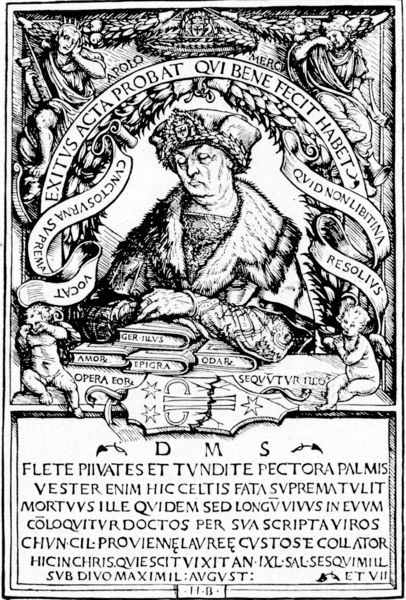
Titel: Totenportrait von Conrad Celtes
Künstler: Hans Burgkmair
Institution: (Seriendruck)
Schlagwörter: blätter, himmel, kopf, mann, nackt, umhang, weiß, menschen, äste, frau, hut, schwarz, blick, hemd, mütze, bibel, bluse, kragen, pelz, rahmen, tod, tot, bildnis, hals, portrait, porträt, zweige, mantel, kind, krone, traurig, kinder, engel, putto, schrift, bücher, rahmung, grafik, inschrift, ornamente, geschlossen, buch, druck, sterne, seite, text, beschriftung, lorbeer, buchseite, gestorben, gut, apoll, merkur, amor, putten, turban, putti, august, latein, wörter, ext, schaube, emgel, bene, conrad, avgvst, burgkmair, celtis, dms, gestroben, konrad, schriftt, sterbebild, bkick, mann#, grantig, fecit, acta, probat, maximil, vocat